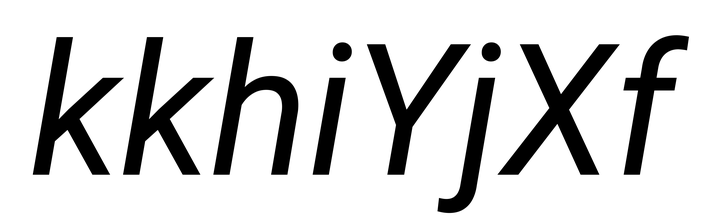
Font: Roboto-Italic_Italic